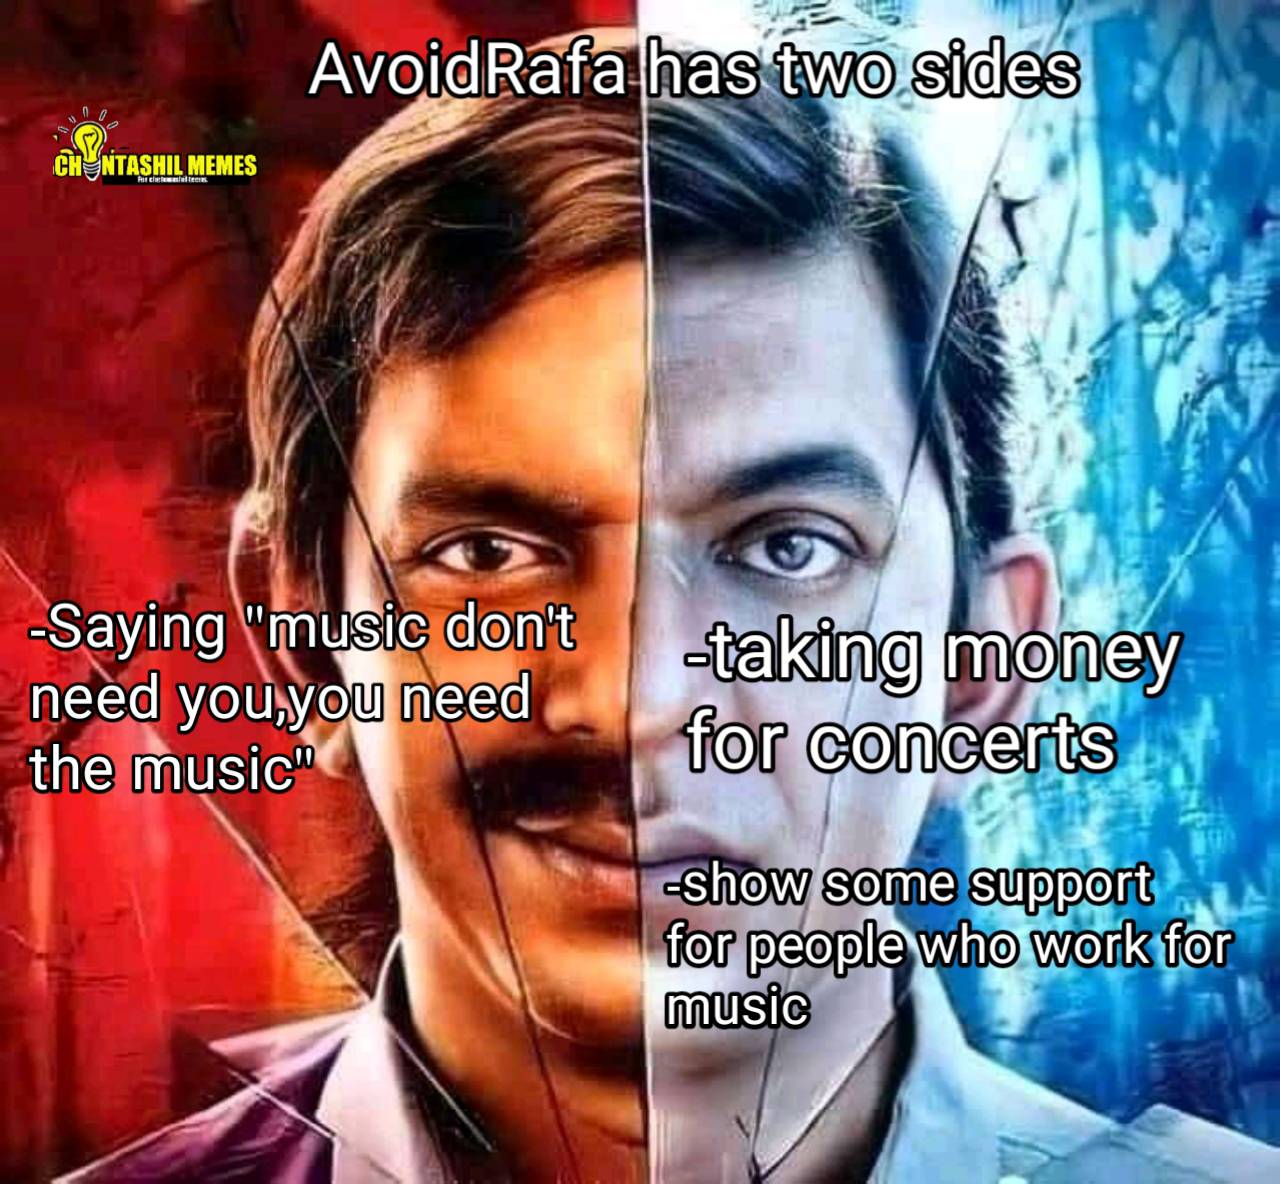
Caption: AvoidRafa has two sides    -Saying "music don't need you, you need the music"    - taking money for concerts   -show some support for people who work for music
Label: non-hate